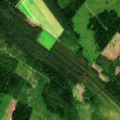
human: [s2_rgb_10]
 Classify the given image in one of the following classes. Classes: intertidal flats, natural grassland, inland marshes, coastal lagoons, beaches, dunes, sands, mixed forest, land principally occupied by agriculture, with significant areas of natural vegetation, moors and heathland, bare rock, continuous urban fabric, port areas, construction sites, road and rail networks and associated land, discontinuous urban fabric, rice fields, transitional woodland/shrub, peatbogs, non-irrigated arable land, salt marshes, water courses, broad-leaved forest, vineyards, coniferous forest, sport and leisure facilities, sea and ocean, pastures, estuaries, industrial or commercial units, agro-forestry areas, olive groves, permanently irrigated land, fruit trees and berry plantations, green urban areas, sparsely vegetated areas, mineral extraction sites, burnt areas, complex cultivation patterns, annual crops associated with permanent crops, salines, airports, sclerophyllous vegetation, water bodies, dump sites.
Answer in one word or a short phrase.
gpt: land principally occupied by agriculture, with significant areas of natural vegetation, coniferous forest, mixed forest, transitional woodland/shrub